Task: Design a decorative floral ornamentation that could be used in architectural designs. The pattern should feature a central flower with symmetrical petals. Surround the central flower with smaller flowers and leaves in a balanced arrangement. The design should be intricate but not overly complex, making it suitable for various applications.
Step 1051:
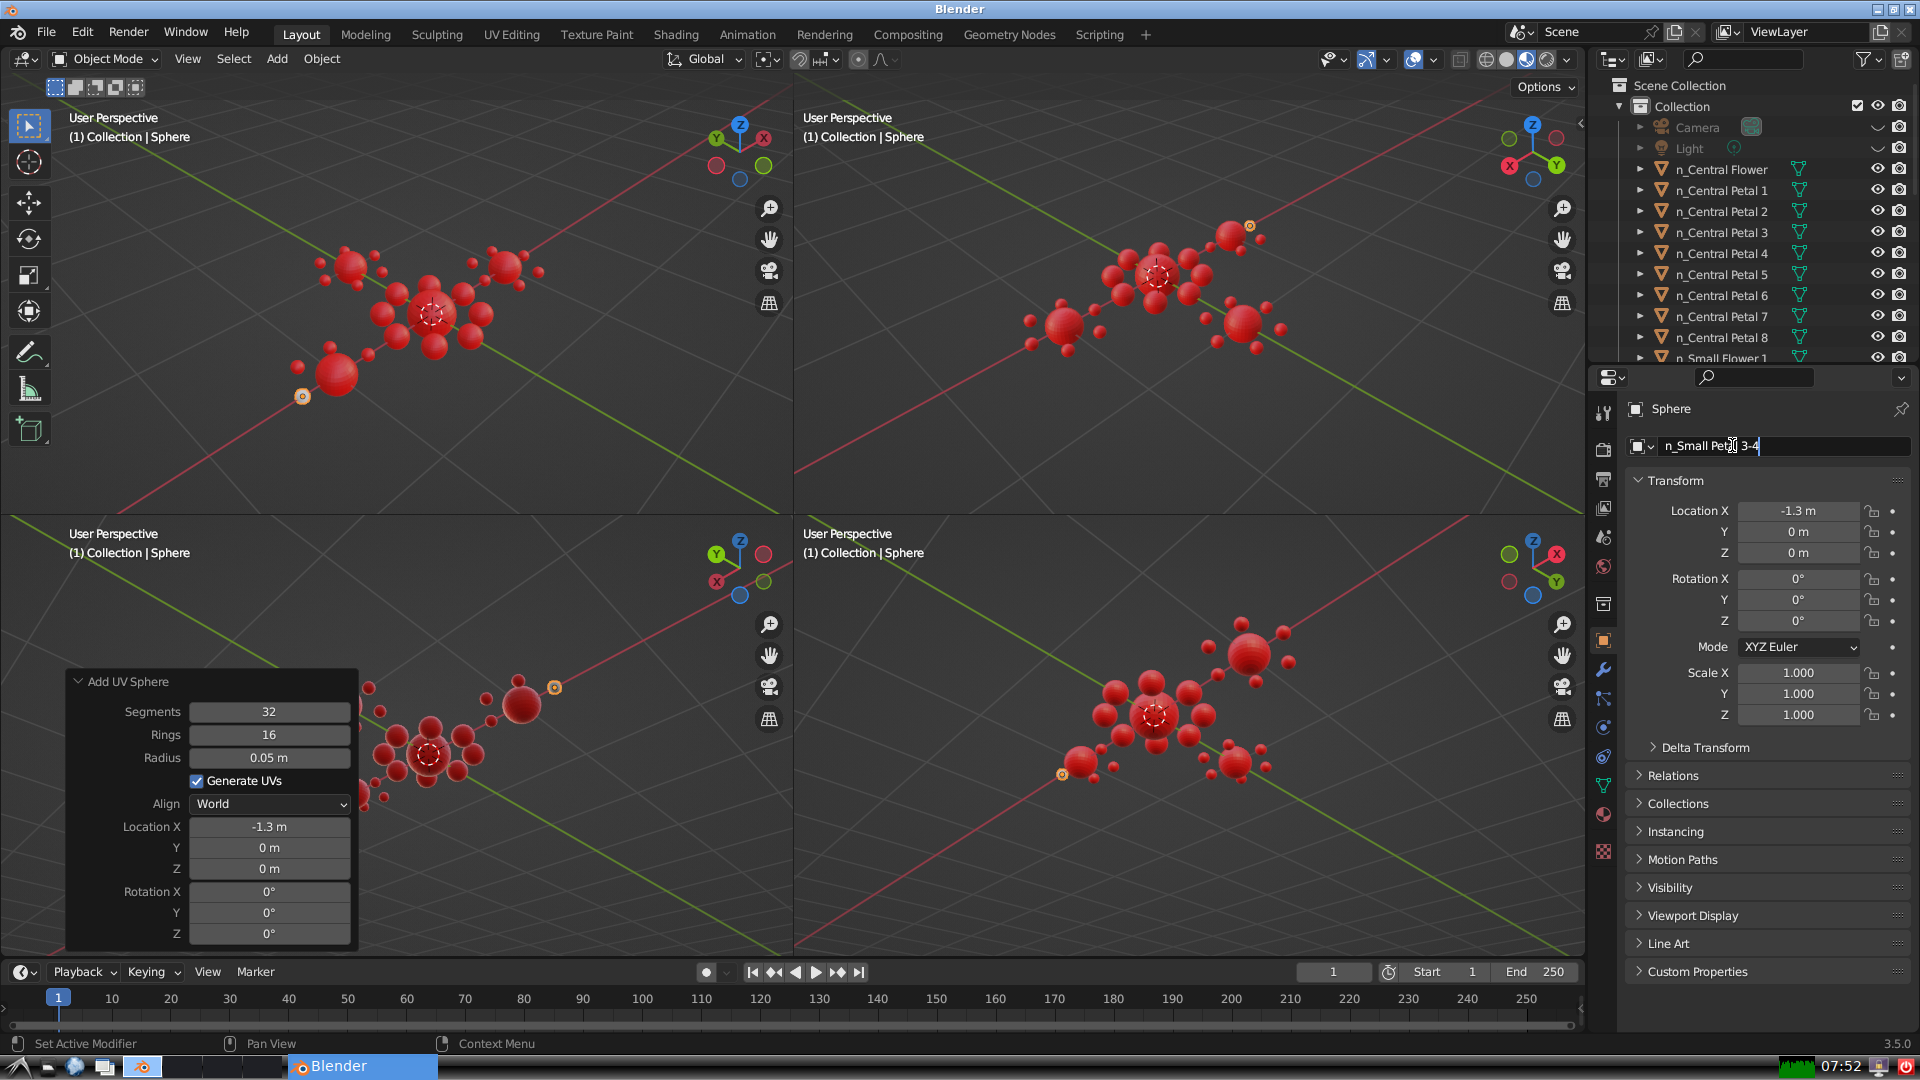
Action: {"key_press": ['Return']}